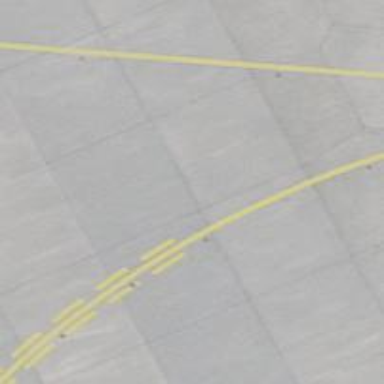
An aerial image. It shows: Image of taxiway at airport.